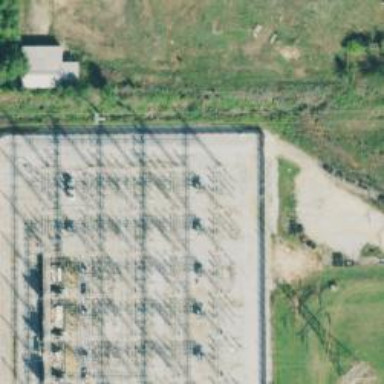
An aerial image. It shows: Switch used for power control.